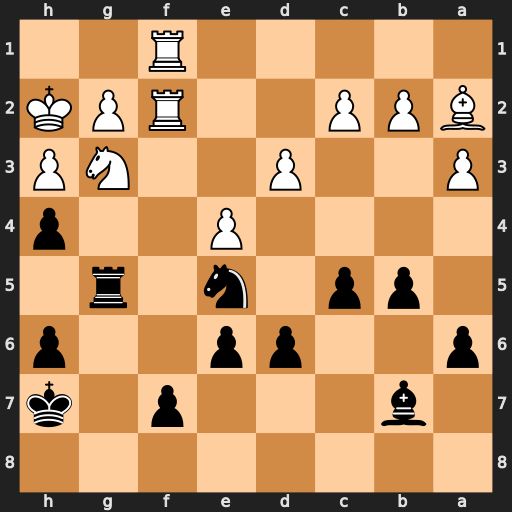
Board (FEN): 8/1b3p1k/p2pp2p/1pp1n1r1/4P2p/P2P2NP/BPP2RPK/5R2
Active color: b
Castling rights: -
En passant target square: -
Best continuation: hxg3+ Kg1 gxf2+